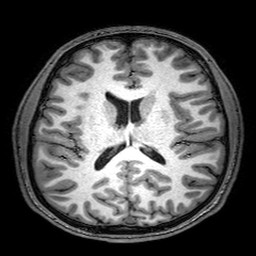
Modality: T1w
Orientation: coronal
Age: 22
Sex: male
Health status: healthy
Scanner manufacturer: philips
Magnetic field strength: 3 T